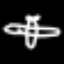
Label: airplane